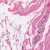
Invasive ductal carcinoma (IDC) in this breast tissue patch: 0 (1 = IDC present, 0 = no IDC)